Field crop: maize
Growth stage: 2
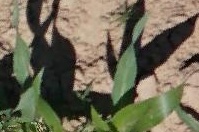
Species: maize